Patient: sex M, age 28
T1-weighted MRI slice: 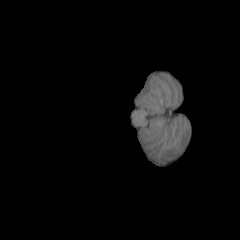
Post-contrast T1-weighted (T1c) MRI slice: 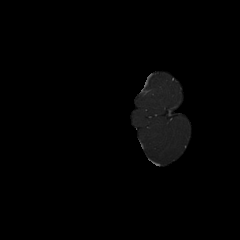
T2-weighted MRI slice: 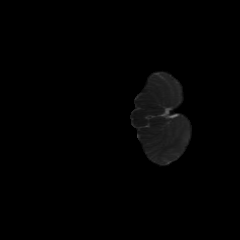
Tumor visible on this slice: no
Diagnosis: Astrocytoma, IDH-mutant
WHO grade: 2